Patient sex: M
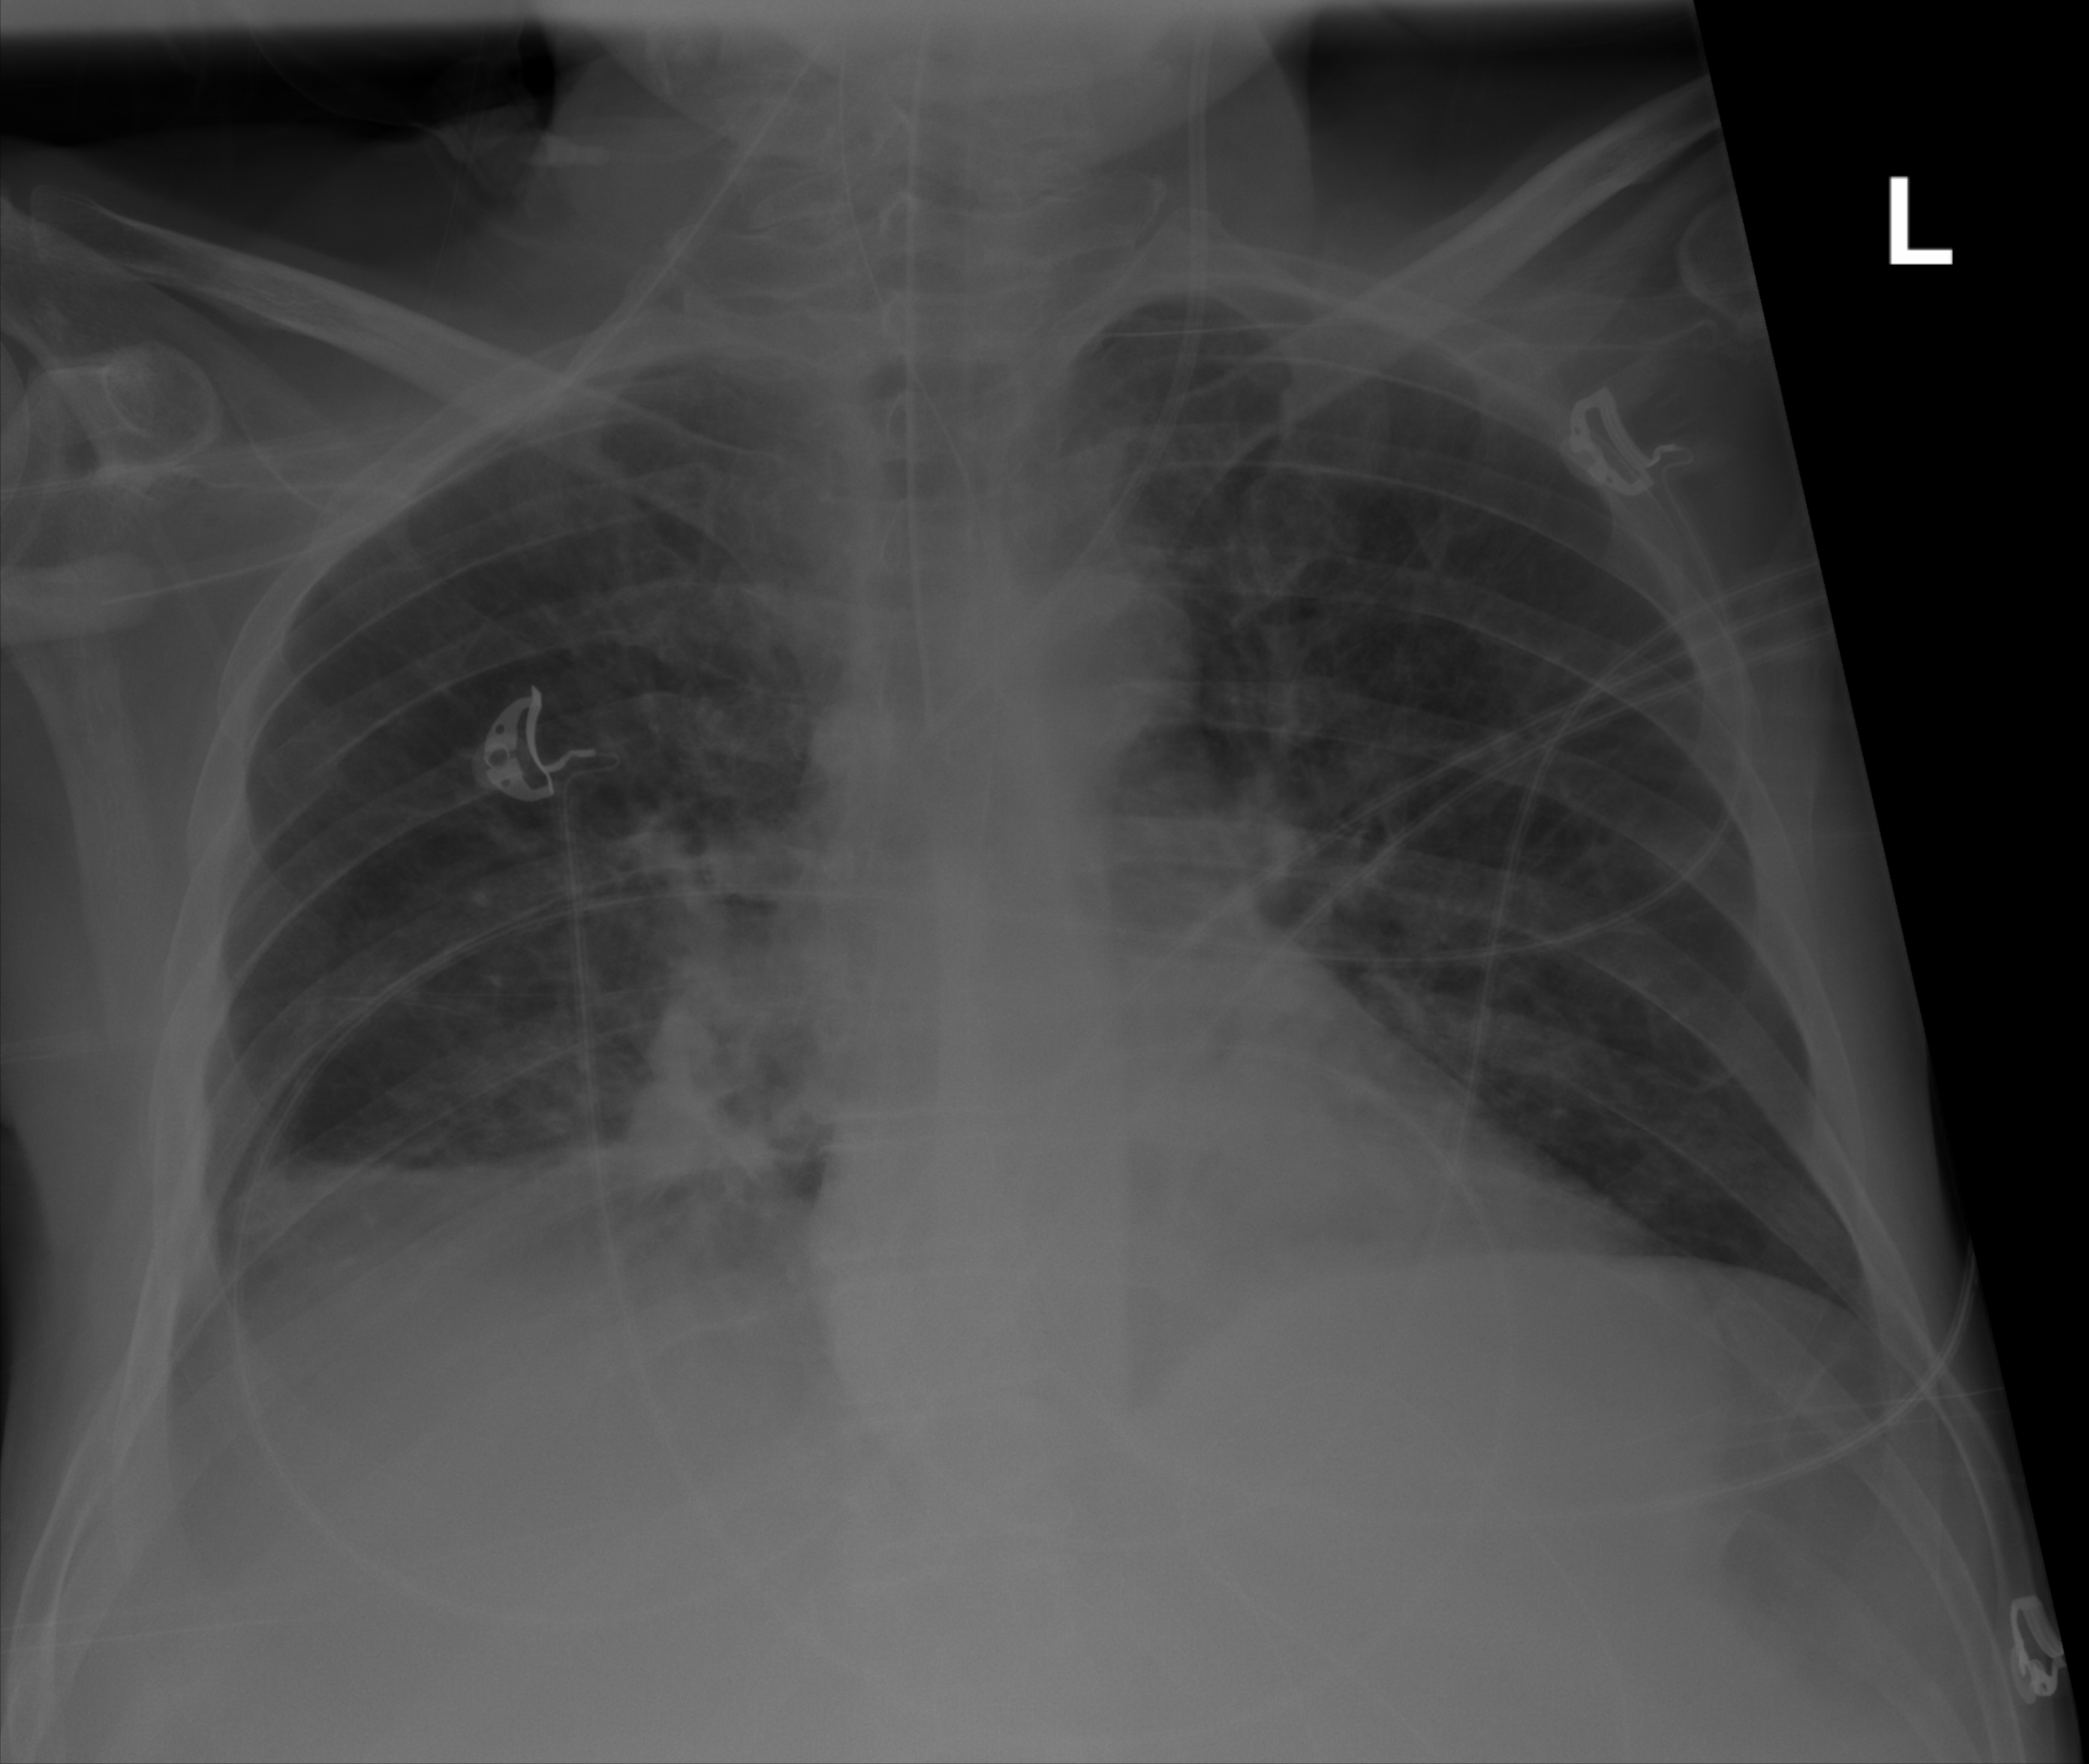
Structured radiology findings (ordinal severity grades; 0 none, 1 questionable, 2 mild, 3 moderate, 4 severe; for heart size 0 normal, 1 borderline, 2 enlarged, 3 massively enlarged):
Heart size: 0
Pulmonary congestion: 0
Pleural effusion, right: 3
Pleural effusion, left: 0
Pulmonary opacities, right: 0
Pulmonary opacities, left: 0
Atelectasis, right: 3
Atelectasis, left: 2